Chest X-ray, PA view. Patient: 35 years old, sex M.
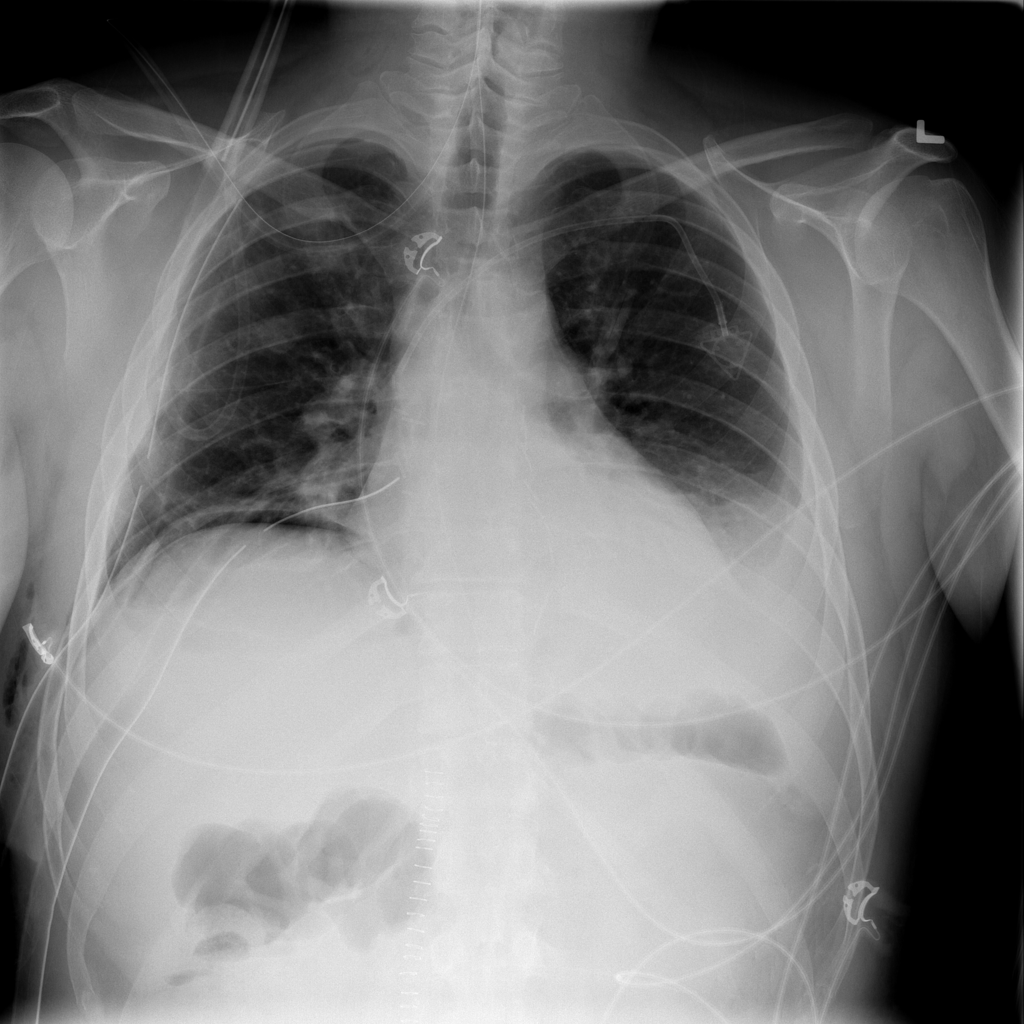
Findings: Effusion, Emphysema, Infiltration